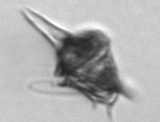
Label: Amylax